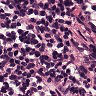
Metastatic tissue present: no